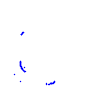
Particle: proton